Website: bh-photo
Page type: gifting
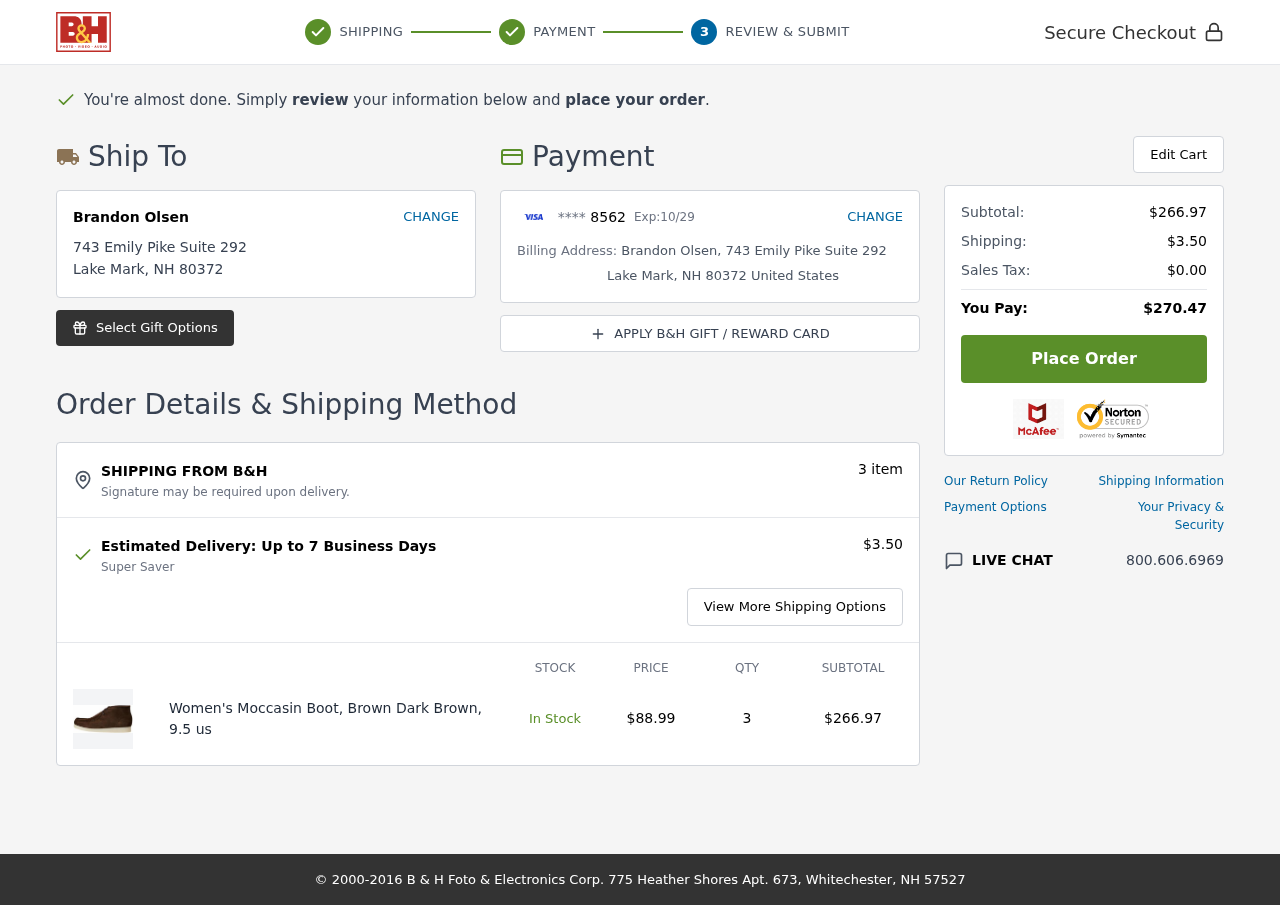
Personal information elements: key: PII_CARD_EXPIRY
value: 10/29
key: PII_CARD_LAST4
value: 8562
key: PII_CITY
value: Lake Mark
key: PII_COUNTRY
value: United States
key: PII_FULLNAME
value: Brandon Olsen
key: PII_POSTCODE
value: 80372
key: PII_STATE_ABBR
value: NH
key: PII_STREET
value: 743 Emily Pike Suite 292
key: PII_FULLNAME2
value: Brandon Olsen
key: PII_CITY2
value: Lake Mark
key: PII_STATE_ABBR2
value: NH
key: PII_POSTCODE_FULL
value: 80372
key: PII_POSTCODE_NUMERIC
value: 80372
Product elements: key: PRODUCT1_NAME
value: Women's Moccasin Boot, Brown Dark Brown, 9.5 us
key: PRODUCT1_PRICE
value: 88.99
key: PRODUCT1_QUANTITY
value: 3
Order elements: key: ORDER_NUM_ITEMS
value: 3 item
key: ORDER_SHIPPING_COST
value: $3.50
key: ORDER_SUBTOTAL
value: $266.97
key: ORDER_TAX
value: $0.00
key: ORDER_TOTAL
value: $270.47